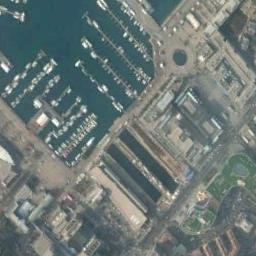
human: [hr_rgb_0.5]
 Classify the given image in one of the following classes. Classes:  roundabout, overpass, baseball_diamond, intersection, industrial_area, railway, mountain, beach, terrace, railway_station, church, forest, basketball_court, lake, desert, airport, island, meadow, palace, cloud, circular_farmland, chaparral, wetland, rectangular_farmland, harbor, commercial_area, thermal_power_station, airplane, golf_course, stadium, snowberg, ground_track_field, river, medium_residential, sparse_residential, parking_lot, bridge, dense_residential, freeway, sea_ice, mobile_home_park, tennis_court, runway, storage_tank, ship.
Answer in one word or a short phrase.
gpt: harbor